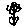
Label: flower